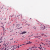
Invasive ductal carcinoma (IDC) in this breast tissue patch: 1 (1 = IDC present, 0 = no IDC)